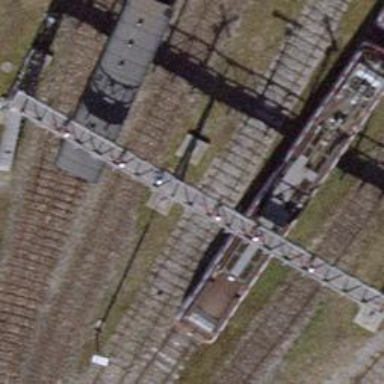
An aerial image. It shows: Railway signal.